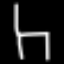
Label: chair